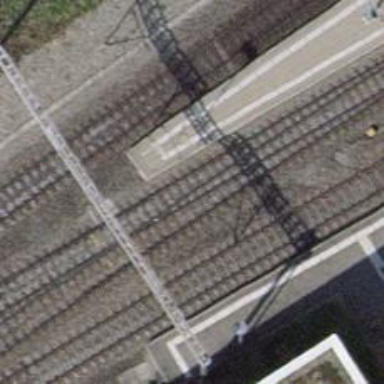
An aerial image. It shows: Rail siding with electrified tracks using contact line.